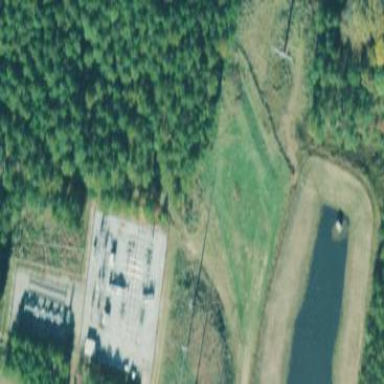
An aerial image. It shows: Distribution power substation secured by fence.